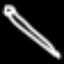
Label: pencil